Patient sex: M
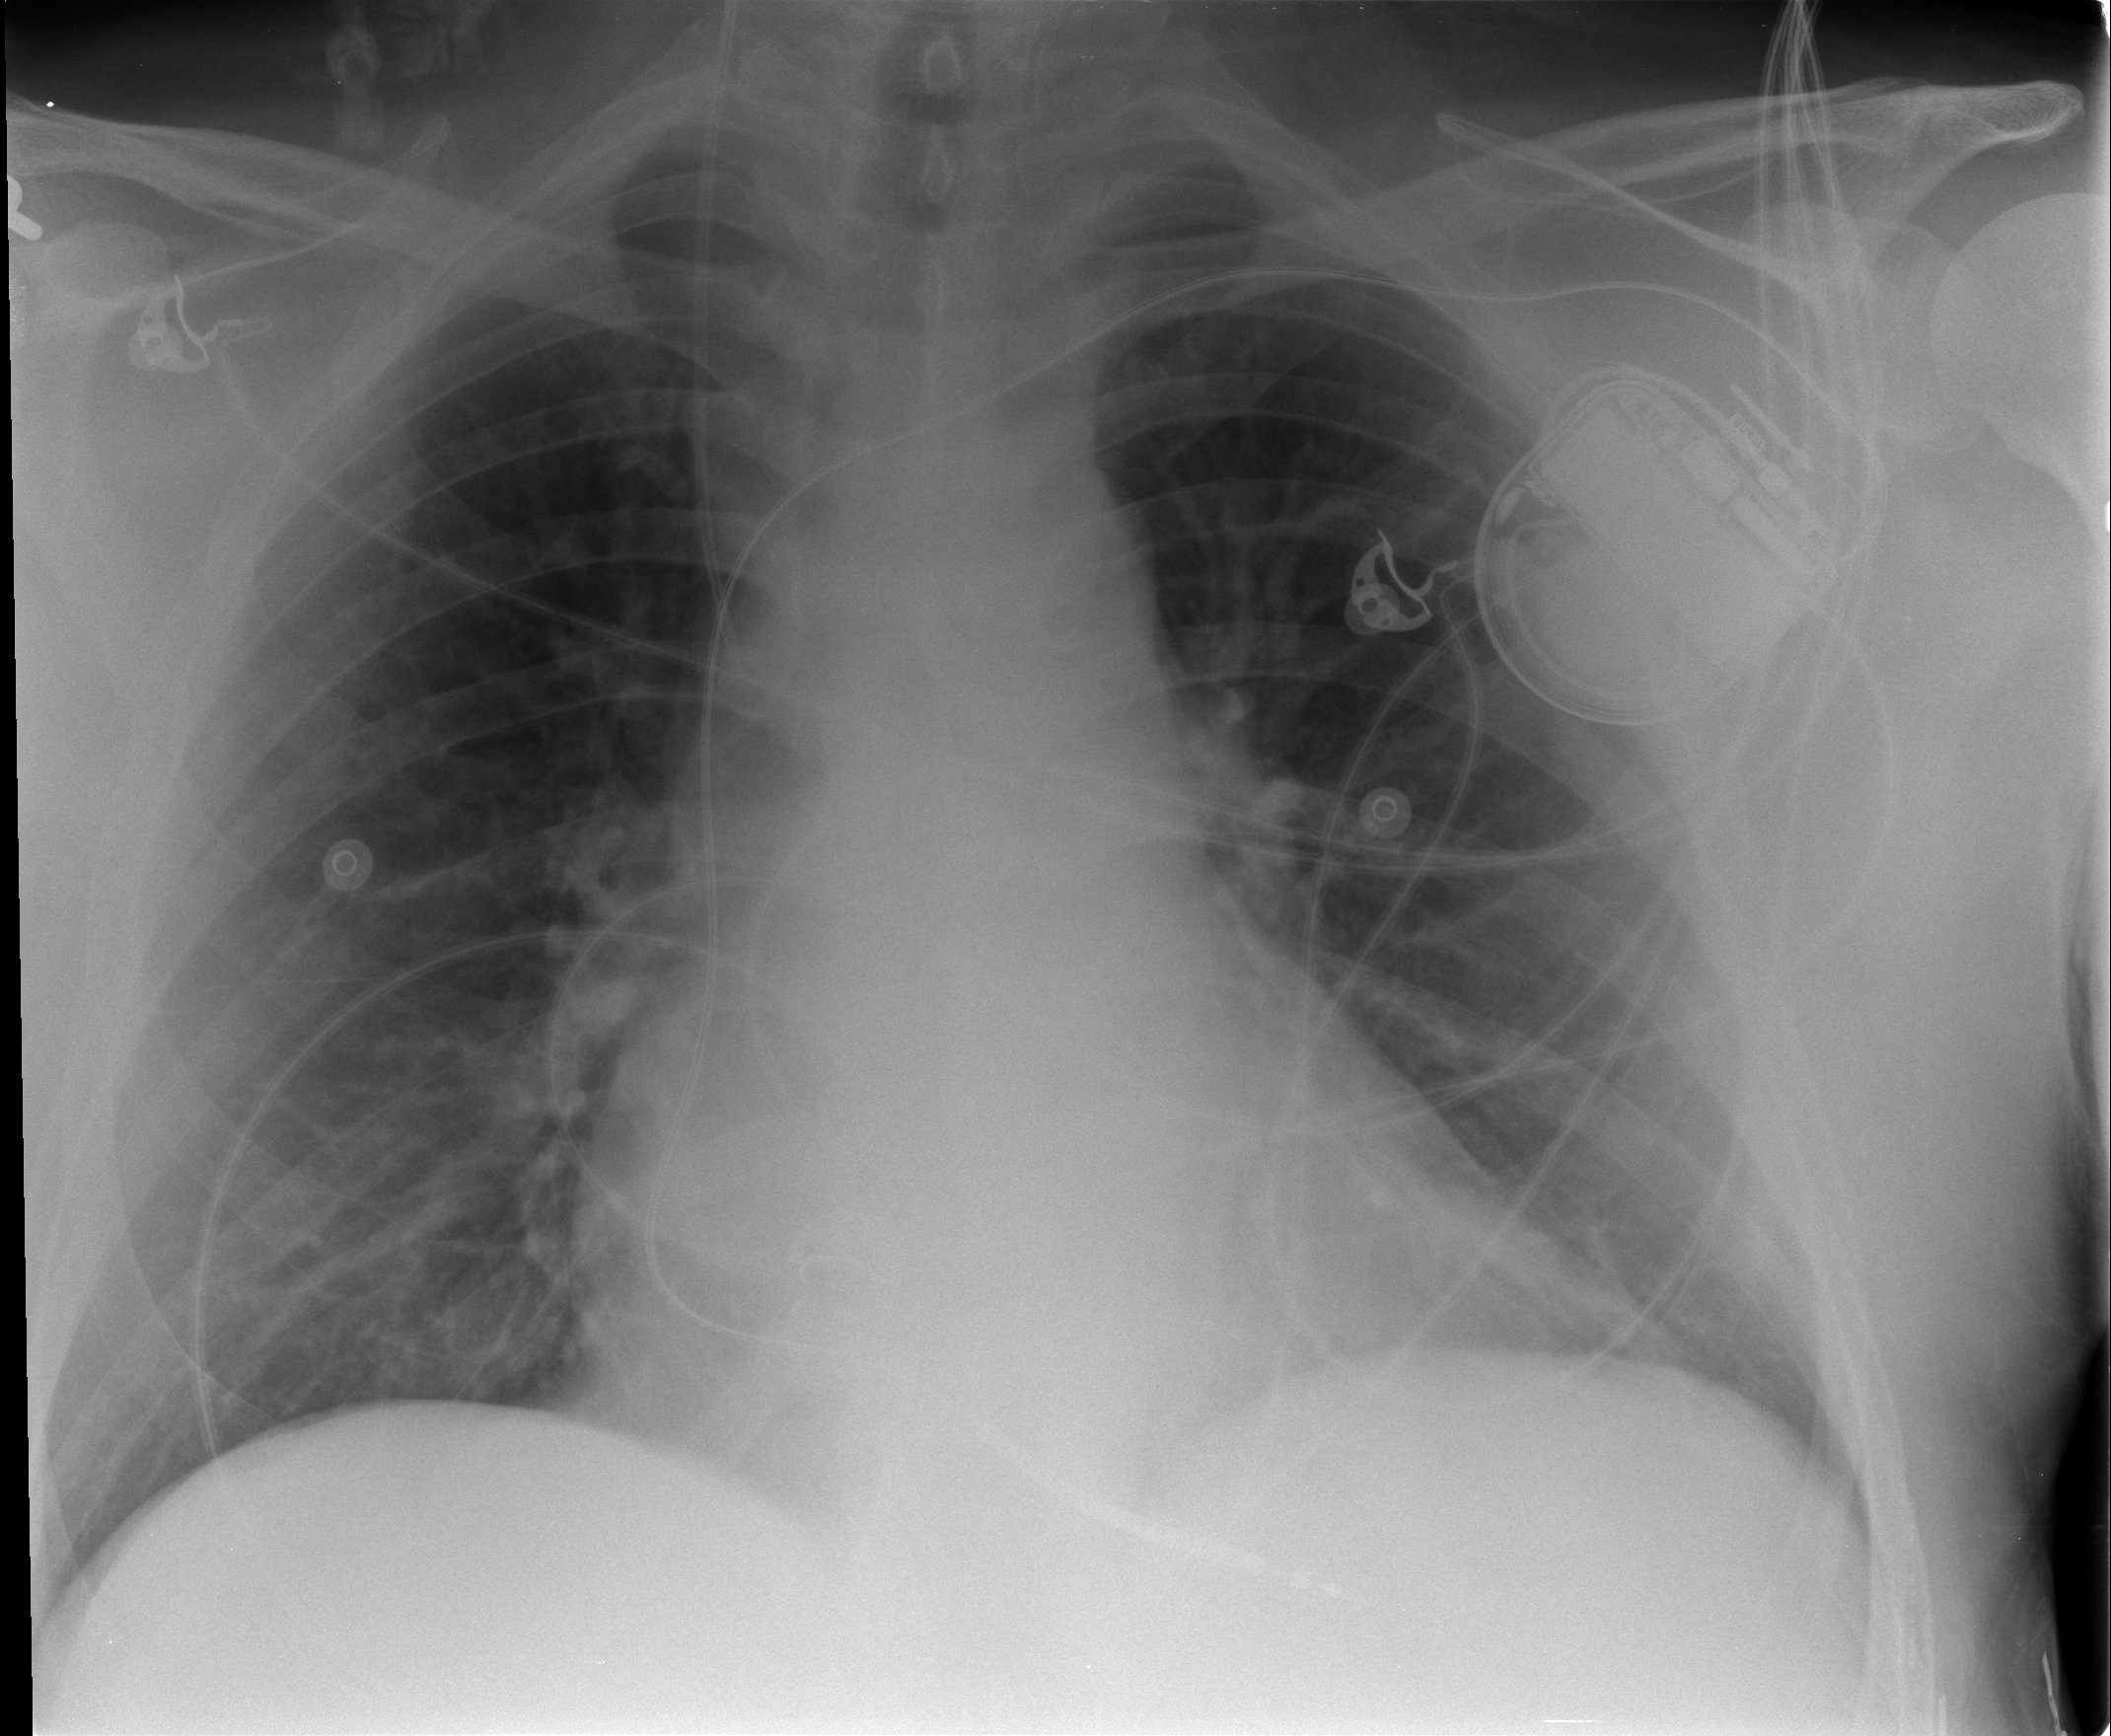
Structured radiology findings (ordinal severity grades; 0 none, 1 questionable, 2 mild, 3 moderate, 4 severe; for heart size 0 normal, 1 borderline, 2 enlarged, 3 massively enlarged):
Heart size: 2
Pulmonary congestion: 1
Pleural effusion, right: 0
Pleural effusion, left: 0
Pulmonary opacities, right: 0
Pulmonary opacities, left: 0
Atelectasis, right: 0
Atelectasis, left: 0